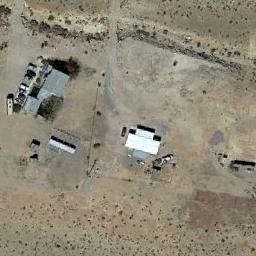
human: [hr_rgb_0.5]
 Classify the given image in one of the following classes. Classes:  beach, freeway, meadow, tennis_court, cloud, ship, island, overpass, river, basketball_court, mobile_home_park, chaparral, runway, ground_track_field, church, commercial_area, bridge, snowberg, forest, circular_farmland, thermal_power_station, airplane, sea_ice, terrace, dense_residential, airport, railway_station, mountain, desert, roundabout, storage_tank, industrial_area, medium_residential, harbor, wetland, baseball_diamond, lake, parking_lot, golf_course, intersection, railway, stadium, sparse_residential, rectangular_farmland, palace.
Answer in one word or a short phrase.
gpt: sparse_residential